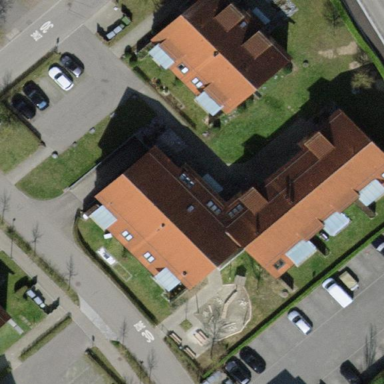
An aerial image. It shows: Terrace building with gabled roof.